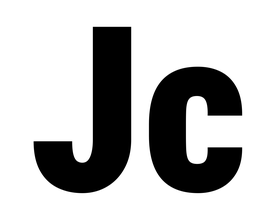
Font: Roboto_Condensed_Black